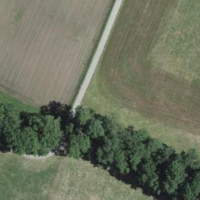
EUNIS habitat code: 25
Species observed at this site:
Lamium galeobdolon